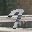
Label: 7